Question: I'm trying to get the name of all my open processes. This is what I have:
'''
#include "stdafx.h"
#include <Psapi.h>
int WINAPI WinMain(HINSTANCE hInstance, HINSTANCE hPrevInstance, PSTR pCmdLine, int iCmdShow)
{
bool _result;
DWORD *pProcessIds = new DWORD[1000];
DWORD cb;
DWORD pBytesReturned;
_result = EnumProcesses(pProcessIds, 1000, &pBytesReturned);
HANDLE hndProccesse;
for (int i = 0; i < pBytesReturned / sizeof(DWORD); ++i)
{
hndProccesse = OpenProcess(STANDARD_RIGHTS_ALL, false, *pProcessIds);
DWORD _len;
DWORD _len2 =0;
LPWSTR lpFilename = new WCHAR[100];
_len =GetModuleFileNameEx(hndProccesse,NULL, lpFilename, _len2);
DWORD _errr;
_errr = GetLastError();
MessageBox(NULL, lpFilename, NULL, 0);
CloseHandle(hndProccesse);
pProcessIds ++;
}
return 0;
}
'''
Everything is working fine upto 'GetModuleFileNameEx' which is giving an Access Denied Error (5).
Also this is whats displaying on the message box:

Any Ideas?
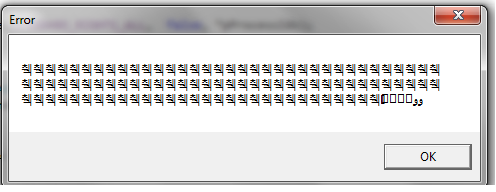
Answer: The fourth argument to 'GetModuleFileNameEx()' has to be the size of the array passed in the third argument. You pass in '_len2'. But you set '_len2' to zero, not to the size of your 'lpFilename' array (100). So 'GetModuleFileNameEx()' sees it has nothing to do, and doesn't even touch your 'lpFilename' array. Heap data isn't necessarily initialized to zeroes, so 'lpFilename' still contains random garbage, hence the random message box contents.
I am going to guess that 'GetModuleFileNameEx()' returned zero because it didn't need to write anything, but didn't set the last error code because nothing failed, so the access denied error is left over from an earlier part of the program.
Some more notes:
Keep in mind what Jonathan Potter said about the proper way to check error returns from Windows API functions. You have you return value from 'GetModuleFileNameEx()' in '_len'. MSDN says 'GetModuleFileNameEx()' returns zero on error. So you need to check '_len' to see if it equals zero before getting the last error value, otherwise it won't be meaningful. As mentioned earlier, 'GetModuleFileNameEx()' doesn't have to the last error value if it succeeds.
'HANDLE hndProccesse = new HANDLE;' is definitely wrong, but is not a bug in your program (it a memory leak, though!). 'HANDLE' itself is a pointer, which is why the 'new' was allowed to run. But doing so is meaningless, as 'HANDLE's are returned by the operating system and generally be used as pointers. Consider them opaque values instead.
On the subject of memory leaks, you never 'delete[]' each of the 'lpFilename's you create in your loop, nor do you 'delete[]' 'pProcessIds'. This might not be important for the small program you posted above, but if your program ever grows you'll definitely want to fix that.
In general, use 'MAX_PATH' as the nominal length of a filename buffer instead of 100. This is what the various shell functions use. (Longer won't hurt either, but shorter will.)